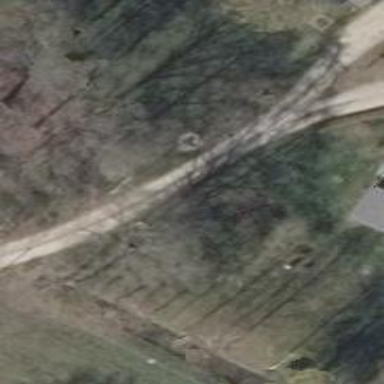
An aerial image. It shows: Driveway with ground surface.